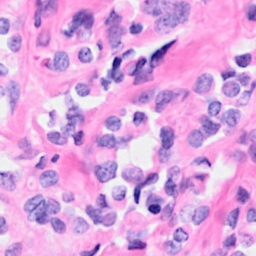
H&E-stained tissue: Breast